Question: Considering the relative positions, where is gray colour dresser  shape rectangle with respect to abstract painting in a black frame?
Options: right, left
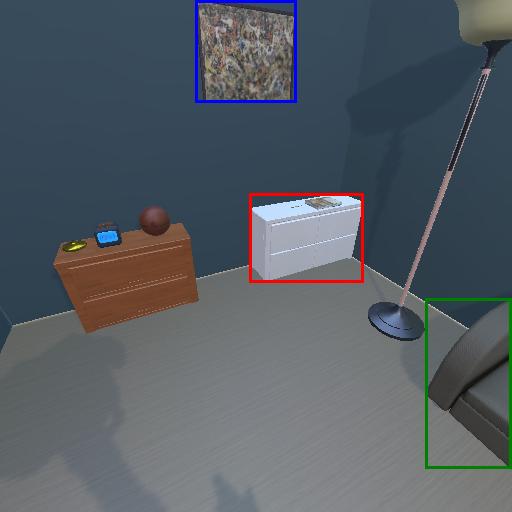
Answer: right